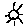
Label: sun